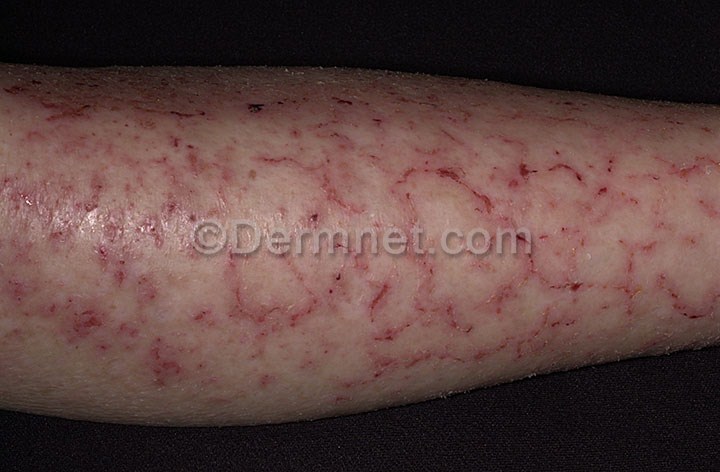
Disease: Eczema Photos